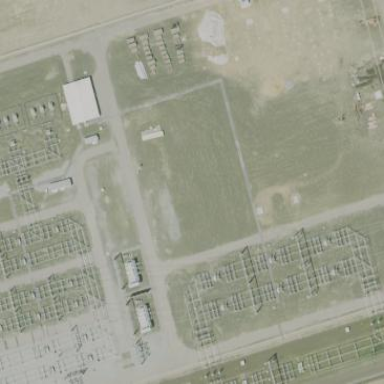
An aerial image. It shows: Outdoor power substation.